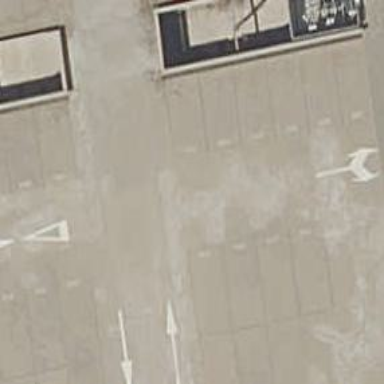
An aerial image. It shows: Asphalt parking aisle along service road.